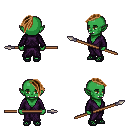
a pixel art fantasy rpg character, female body template, orc, green skin, purple robe, teal pants, brown long mohawk hairstyle, ghillies, spear, four views (front, back, left, right), 2x2 character sprite sheet, small pixel art, hard edges, no anti-aliasing